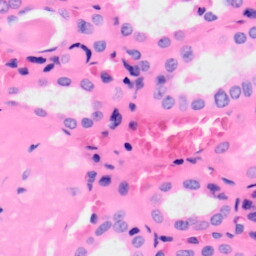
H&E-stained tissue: Kidney